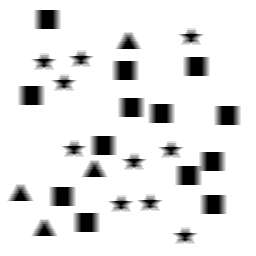
Squares: 13
Triangles: 4
Stars: 10
Total shapes: 27